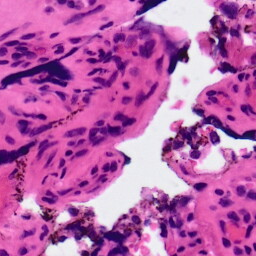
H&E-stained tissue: Ovarian